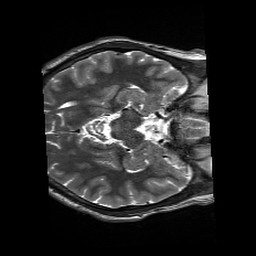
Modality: T2w
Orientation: axial
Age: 23
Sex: male